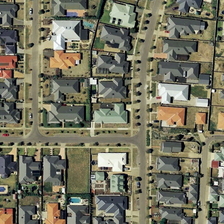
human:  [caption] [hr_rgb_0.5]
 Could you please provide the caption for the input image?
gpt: many buildings and some green sparsely distributed trees are in a dense residential area .

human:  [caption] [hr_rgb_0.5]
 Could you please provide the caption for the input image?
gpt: many buildings and some green sparsely distributed trees are in a dense residential area .

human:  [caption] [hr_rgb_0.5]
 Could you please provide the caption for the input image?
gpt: the road extending in all directions, automobile running in above .

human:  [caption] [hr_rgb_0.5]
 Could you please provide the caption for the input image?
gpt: on both sides of the road are neatly arranged are residential area .

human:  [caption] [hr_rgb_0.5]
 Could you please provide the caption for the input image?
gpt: on both sides of the road are neatly arranged are residential area .